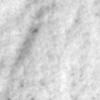
Label: no_change